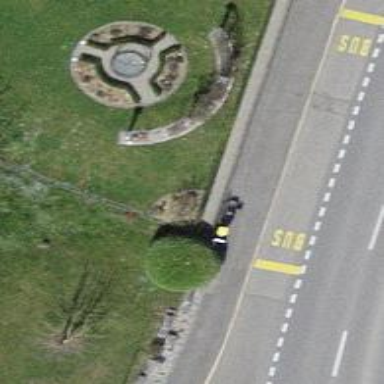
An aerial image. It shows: Post box.